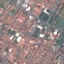
Land use / land cover class: Residential